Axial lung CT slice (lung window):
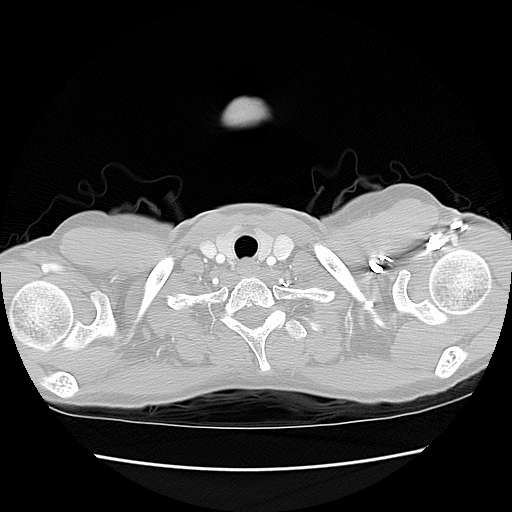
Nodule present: no